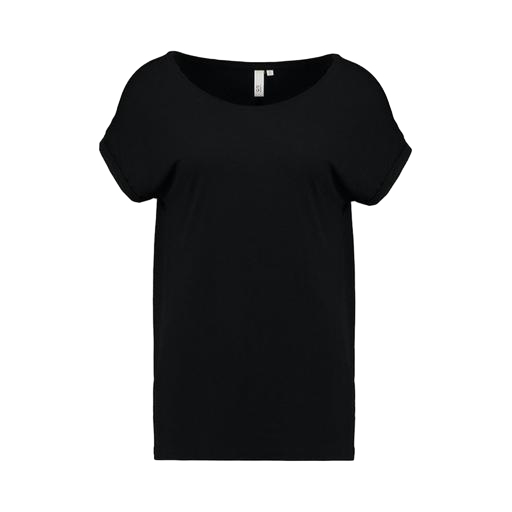
black relaxed fit t-shirt, black women's rolled sleeve crew t-shirt, black scoop neck t-shirt, white background